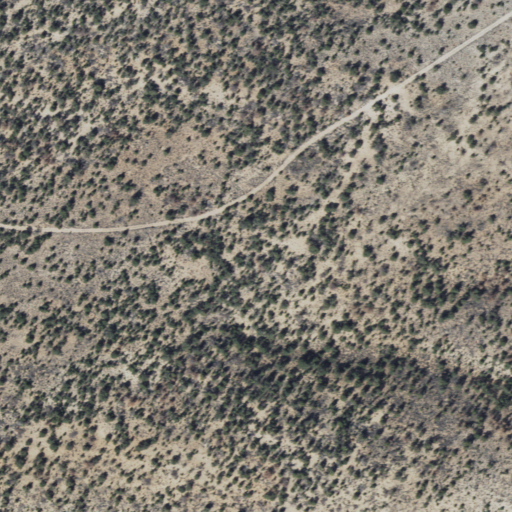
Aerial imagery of cliff(s) in Arizona named Seegmiller Point containing shrub and evergreen forest